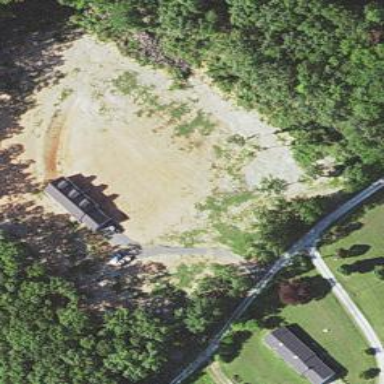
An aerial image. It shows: Driveway leading to service road.